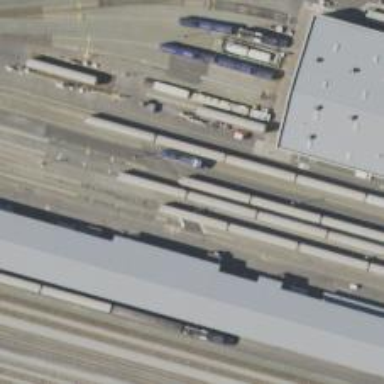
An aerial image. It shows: Railway service station.